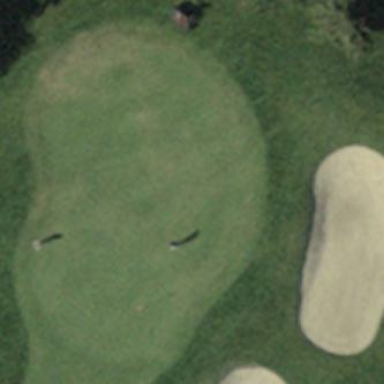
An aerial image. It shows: Green golf area with grass land use.